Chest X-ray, PA view. Patient: 54 years old, sex M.
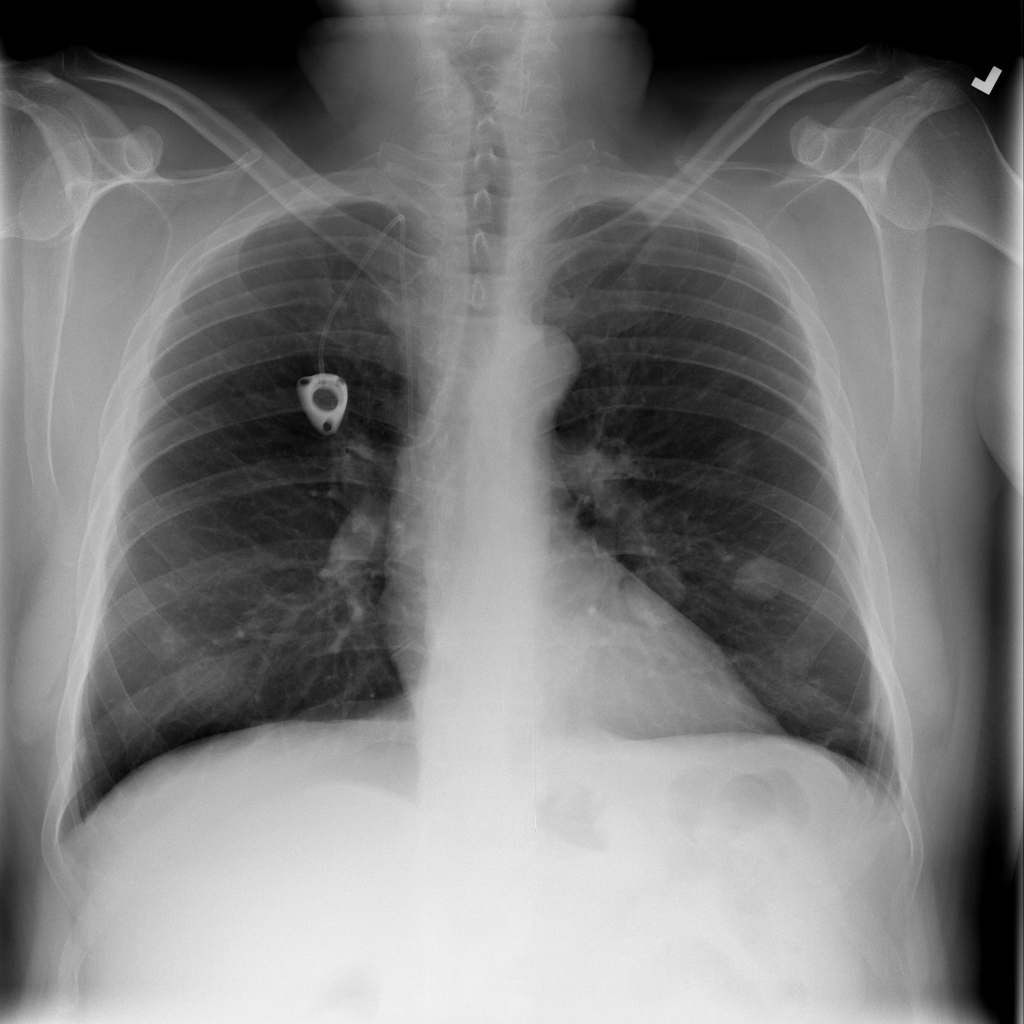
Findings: Nodule